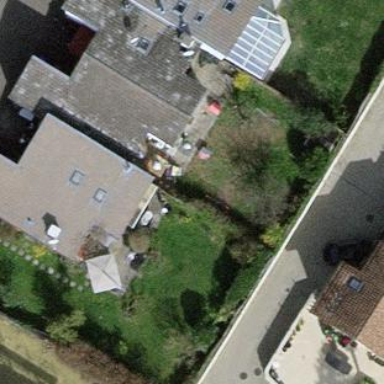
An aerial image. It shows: Garden enclosed by fence.